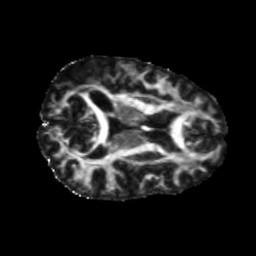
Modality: FA
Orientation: axial
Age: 39
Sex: female
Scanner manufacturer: siemens
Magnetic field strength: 3 T
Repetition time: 5.25 s
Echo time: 0.08 s